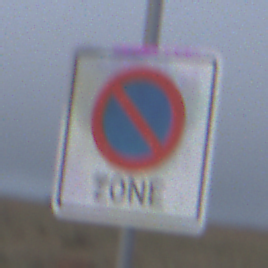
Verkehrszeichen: BeginnEingeschraenktesHalteverbotZone
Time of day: SunriseSunset
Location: Outdoor (Nature)
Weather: Overcast
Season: NotSpecified
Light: Natural